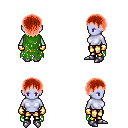
a pixel art fantasy rpg character, female body template, dark elf, purple skin, green tattered cape, gold greaves, red plain hairstyle, gold gloves, metal boots, four views (front, back, left, right), 2x2 character sprite sheet, small pixel art, hard edges, no anti-aliasing